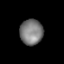
Tissue: lung
Cell type: Endothelial cells
Senescence score: 0.6415
Nuclear area (px): 582
Mean DAPI intensity: 121.368